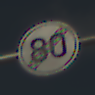
Verkehrszeichen: EndeGeschwindigkeit80
Umgebung: Outdoor, Beach
Tageszeit: MorningAfternoon
Wetter: PartlyCloudy
Licht: Natural
Jahreszeit: NotSpecified
Kontrast: HighContrast